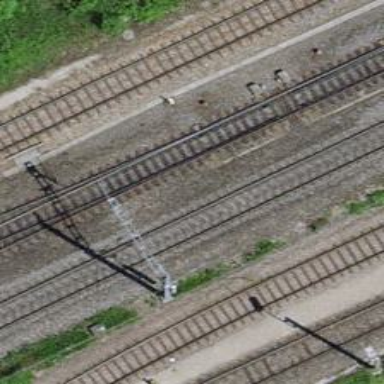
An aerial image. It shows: Railway switch.